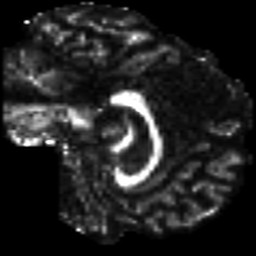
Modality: FA
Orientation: sagittal
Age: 34
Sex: male
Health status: ill
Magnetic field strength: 3 T
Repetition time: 8.4 s
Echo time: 0.0926 s